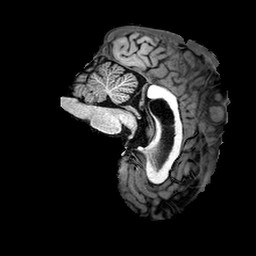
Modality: T1w
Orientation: sagittal